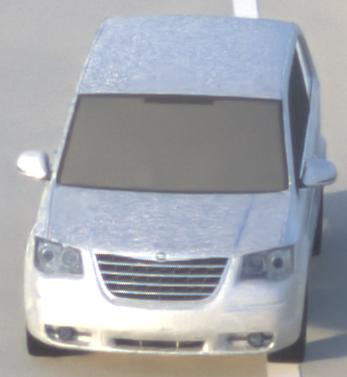
Make: Chrysler
Model: Grand Voyager 3.8
Detailed model: Grand Voyager
Model produced from: 2008/03
Model produced until: 2010/12
Doors: 5
Color: white
Road condition: dry road
Daytime: sunrise or sunset
Contrast: low contrast